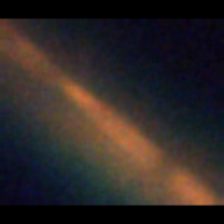
Taxon: Psuedo-nitzschia
Group: Diatoms